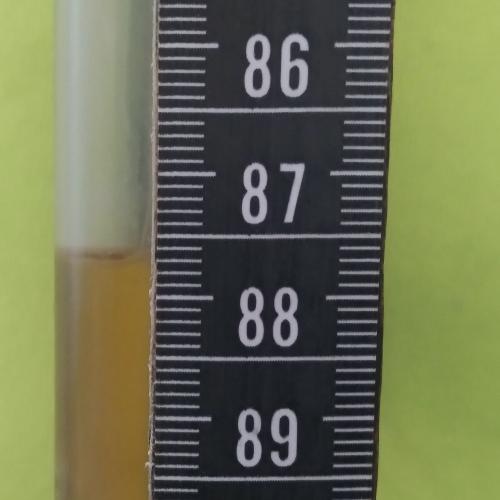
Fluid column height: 87.6 cm